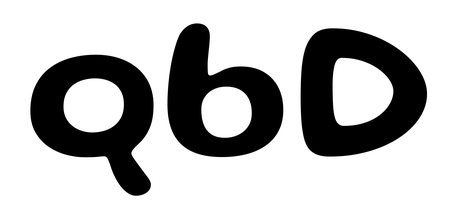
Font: Gluten_Medium